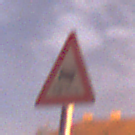
Verkehrszeichen: SchleuderOderRutschgefahr
Umgebung: Outdoor, Suburban
Tageszeit: Night
Wetter: PartlyCloudy
Licht: Artificial
Jahreszeit: NotSpecified
Kontrast: HighContrast